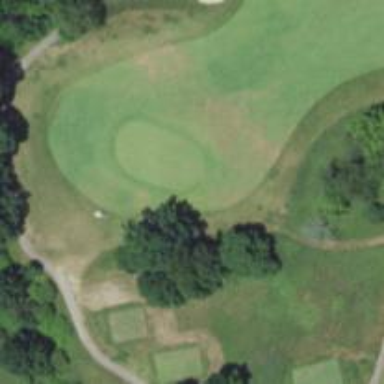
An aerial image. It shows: Golf hole.